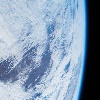
Label: cloud